Interaction volume radius: 5 \u00c5
Interaction volume height: 15 \u00c5
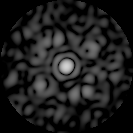
Disorder parameter: 0.7092